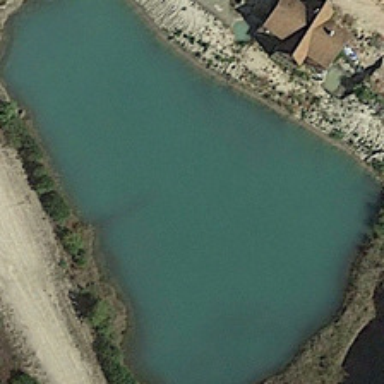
Next to the pond is a house with a brown roof .